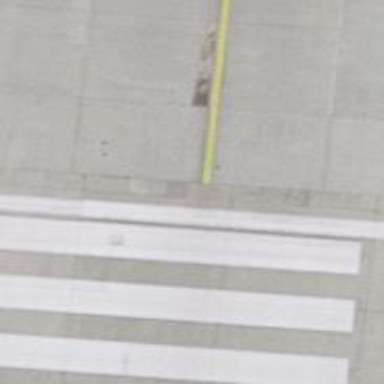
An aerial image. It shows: Image of taxiway at airport.